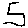
Label: hexagon